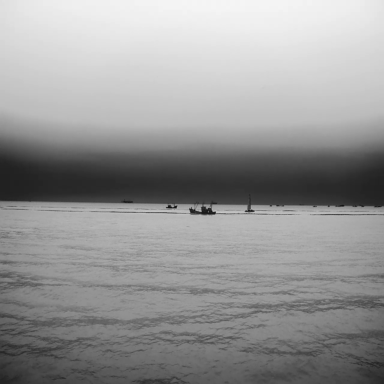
There are three objects shown in the infrared image, including two bulk_carriers, and a sailboat.